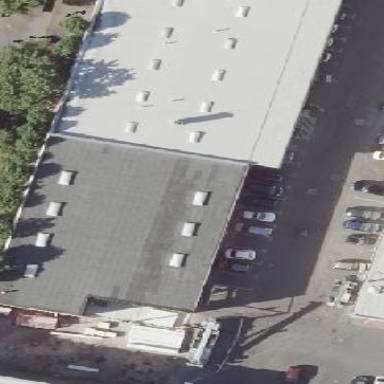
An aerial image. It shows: Variety store located in building.